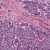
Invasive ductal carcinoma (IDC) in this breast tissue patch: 1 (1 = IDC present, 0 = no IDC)